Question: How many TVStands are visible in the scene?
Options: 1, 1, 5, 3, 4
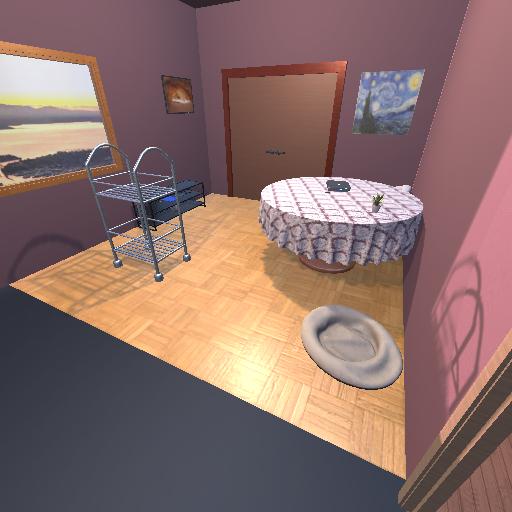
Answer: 1